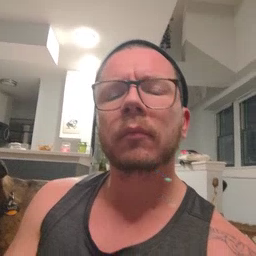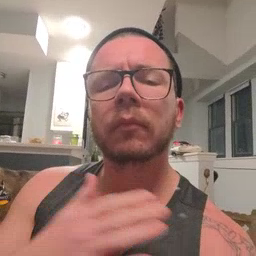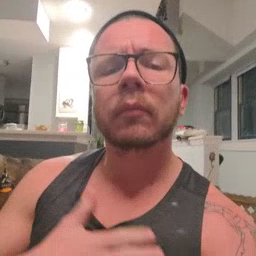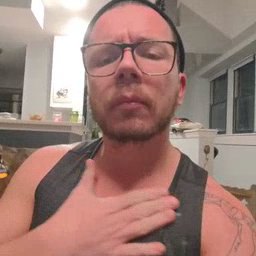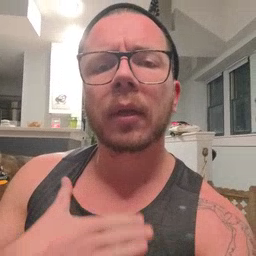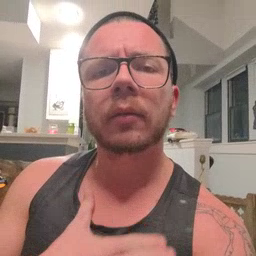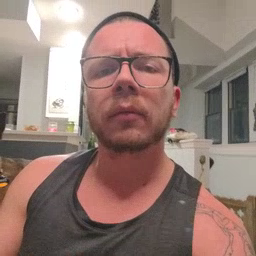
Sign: please